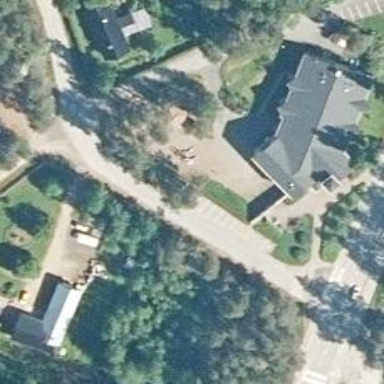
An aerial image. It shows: Playground featuring roundabout.